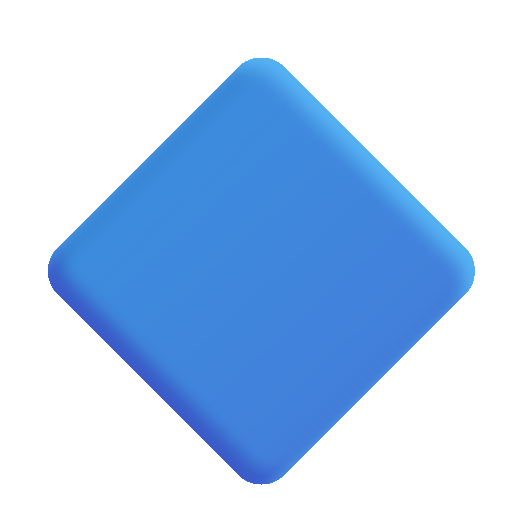
large blue diamond color